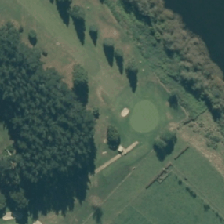
Land cover: urban_parkland